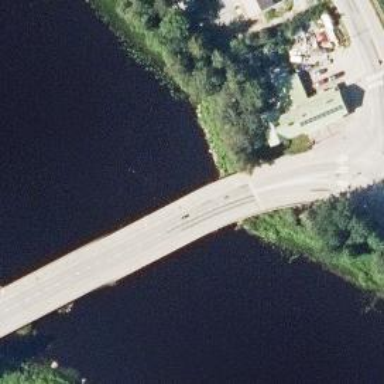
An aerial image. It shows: Bridge over cycleway track.